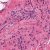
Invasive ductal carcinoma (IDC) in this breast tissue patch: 0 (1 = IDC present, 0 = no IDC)